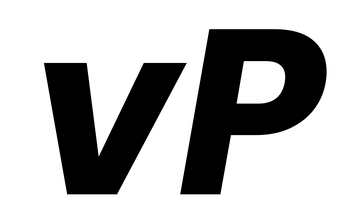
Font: Poppins-BoldItalic